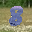
Label: 8